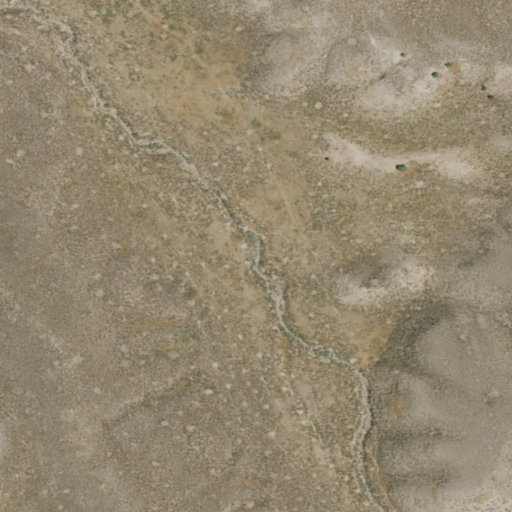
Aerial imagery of valley in Nevada named Coin Canyon containing only shrub